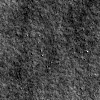
Atmospheric dust classification: not_dusty